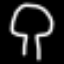
Label: mushroom